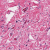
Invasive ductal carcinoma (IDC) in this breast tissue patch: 0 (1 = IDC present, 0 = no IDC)